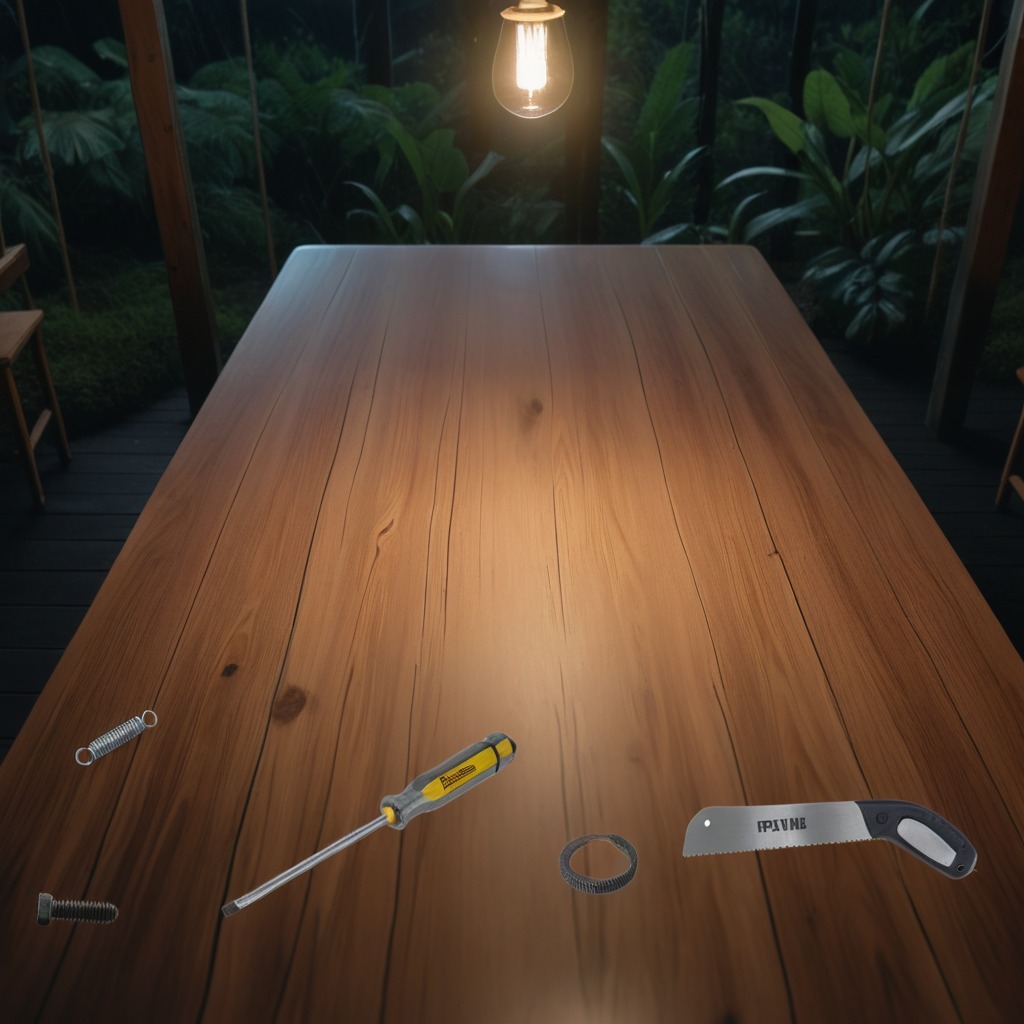
A flat metal washer, a metal machine screw, a coiled metal spring, a handheld metal saw, and a screwdriver are lying on the wooden table.